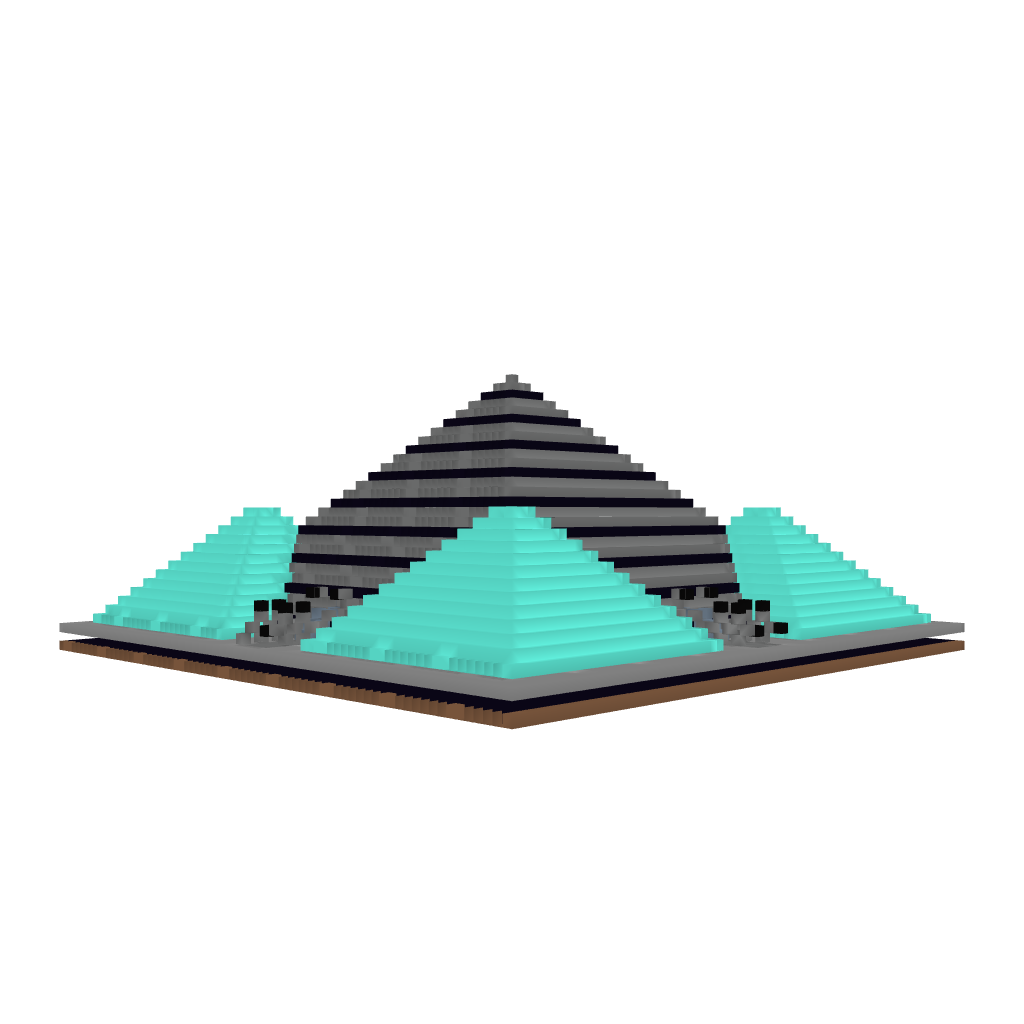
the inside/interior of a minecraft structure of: Pyramid Spawn